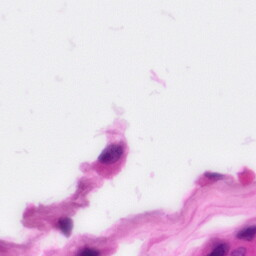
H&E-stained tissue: Pancreatic